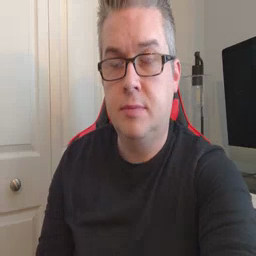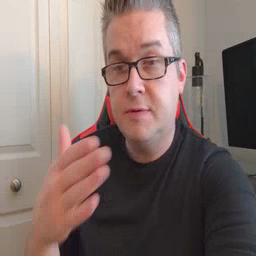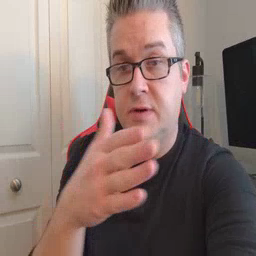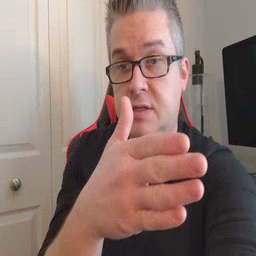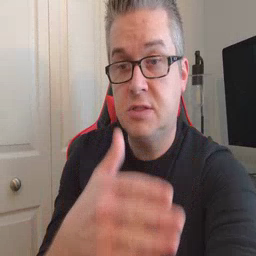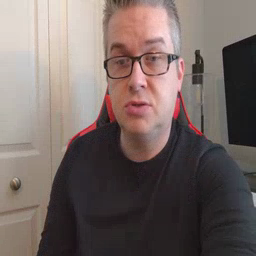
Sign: fish